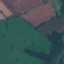
Label: Pasture